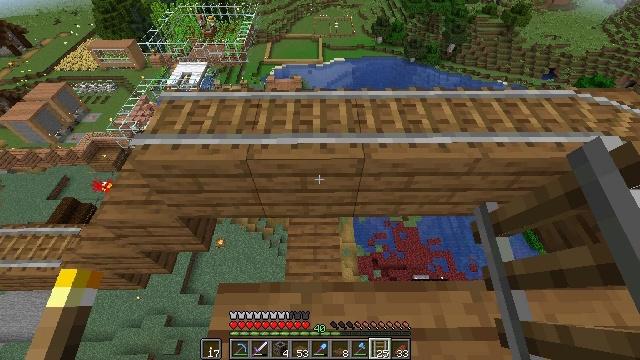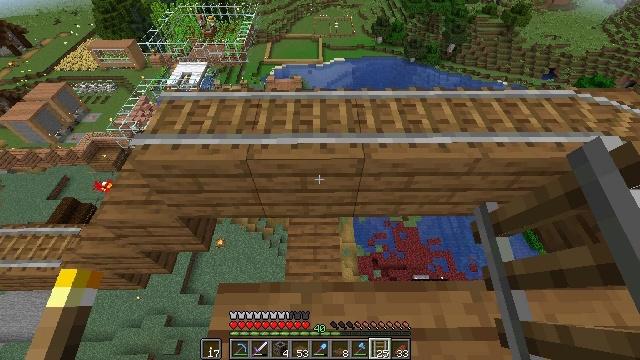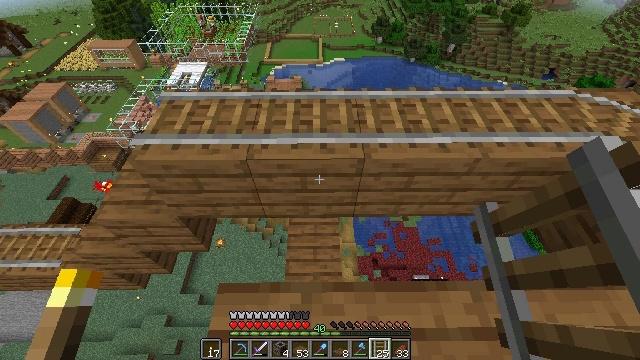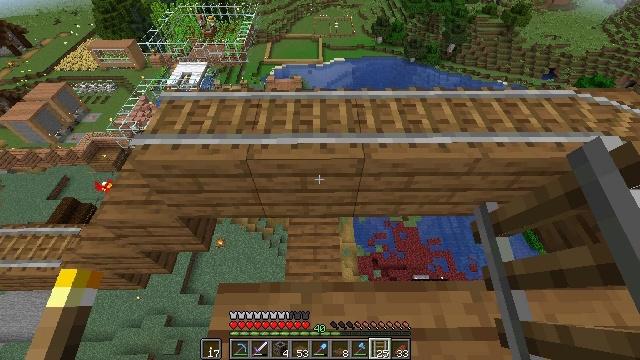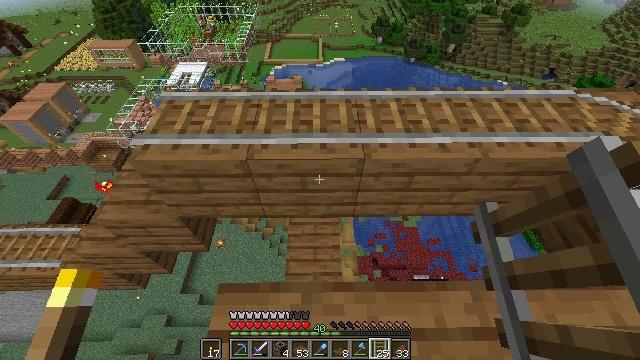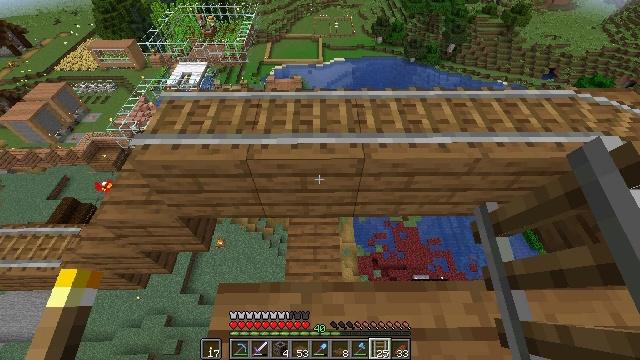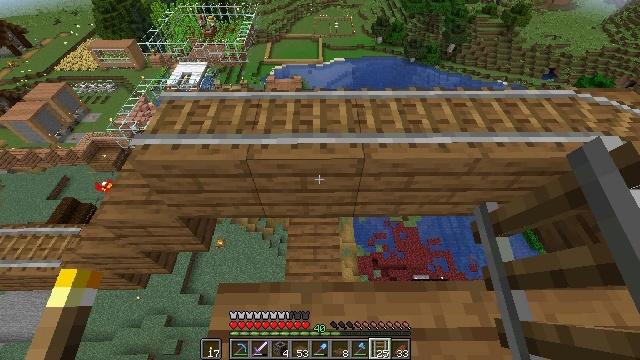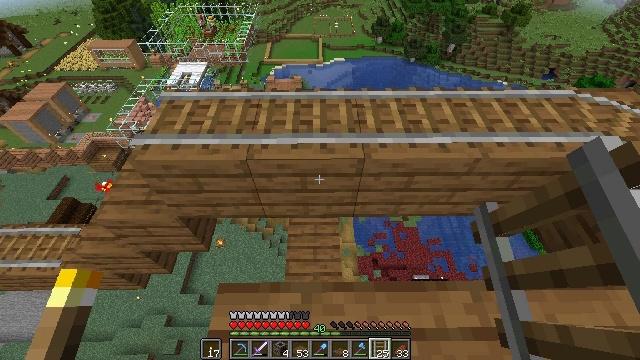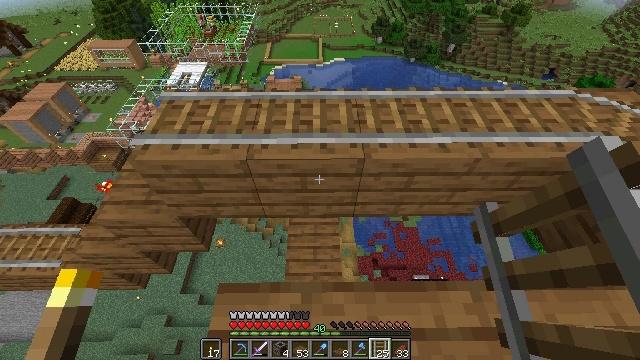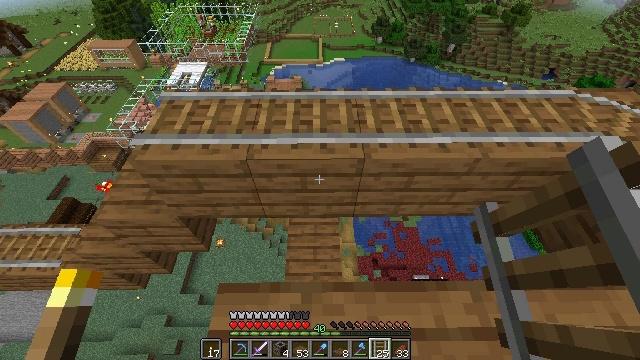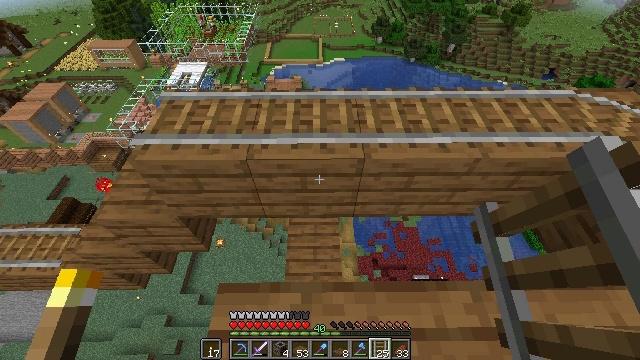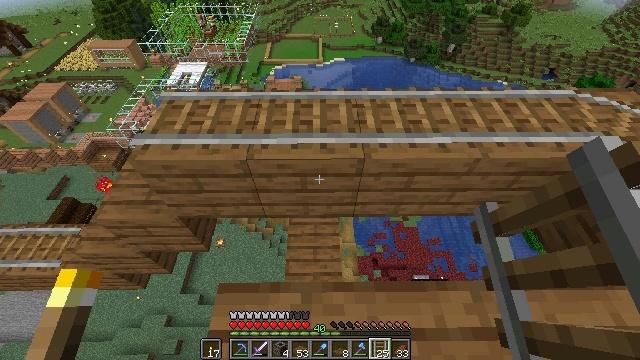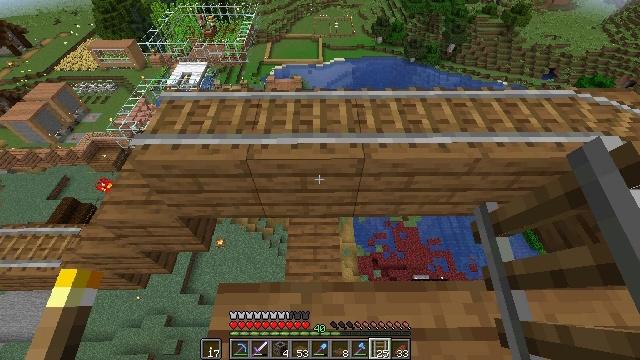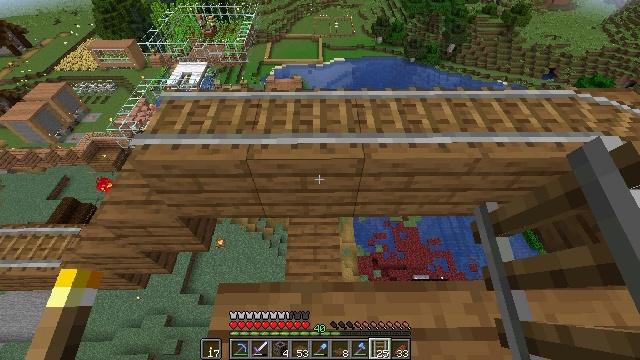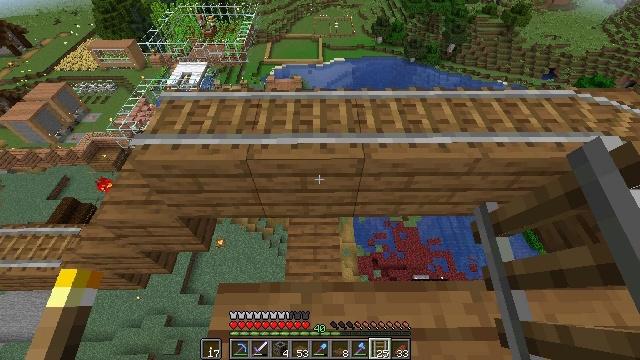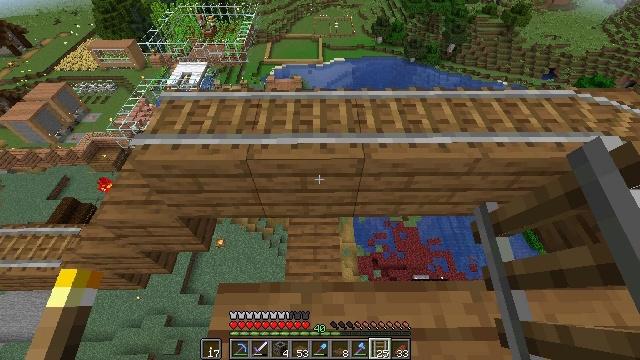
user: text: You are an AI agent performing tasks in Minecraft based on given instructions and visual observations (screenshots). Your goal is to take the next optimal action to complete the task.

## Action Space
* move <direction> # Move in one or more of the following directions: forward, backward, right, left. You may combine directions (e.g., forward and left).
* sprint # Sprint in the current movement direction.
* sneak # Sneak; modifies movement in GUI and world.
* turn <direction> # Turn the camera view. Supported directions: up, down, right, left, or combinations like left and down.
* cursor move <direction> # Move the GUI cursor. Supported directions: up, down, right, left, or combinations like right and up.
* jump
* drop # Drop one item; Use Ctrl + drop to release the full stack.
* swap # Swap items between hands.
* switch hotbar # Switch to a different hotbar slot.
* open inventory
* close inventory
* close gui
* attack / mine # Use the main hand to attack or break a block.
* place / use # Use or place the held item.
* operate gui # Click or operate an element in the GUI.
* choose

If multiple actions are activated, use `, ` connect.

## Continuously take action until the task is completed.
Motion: motion action
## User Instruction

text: Make a rabbit stew using the crafting table.
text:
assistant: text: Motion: no_op
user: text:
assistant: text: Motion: no_op
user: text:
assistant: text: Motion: no_op
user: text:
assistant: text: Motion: no_op
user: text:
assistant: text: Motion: no_op
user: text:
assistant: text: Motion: no_op
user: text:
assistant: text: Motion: no_op
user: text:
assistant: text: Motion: no_op
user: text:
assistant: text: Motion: no_op
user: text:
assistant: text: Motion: no_op
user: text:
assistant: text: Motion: no_op
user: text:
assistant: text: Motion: no_op
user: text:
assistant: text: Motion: no_op
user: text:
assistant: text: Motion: no_op
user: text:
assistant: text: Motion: no_op
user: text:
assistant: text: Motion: no_op
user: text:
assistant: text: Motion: no_op
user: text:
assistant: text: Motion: no_op
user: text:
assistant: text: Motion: no_op
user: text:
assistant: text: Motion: no_op
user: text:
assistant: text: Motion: no_op
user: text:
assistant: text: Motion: no_op
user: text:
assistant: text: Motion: no_op
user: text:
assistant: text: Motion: no_op
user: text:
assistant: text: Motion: no_op
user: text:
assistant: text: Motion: no_op
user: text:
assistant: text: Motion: no_op
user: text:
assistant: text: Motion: no_op
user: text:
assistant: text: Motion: no_op
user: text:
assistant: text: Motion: no_op